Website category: game
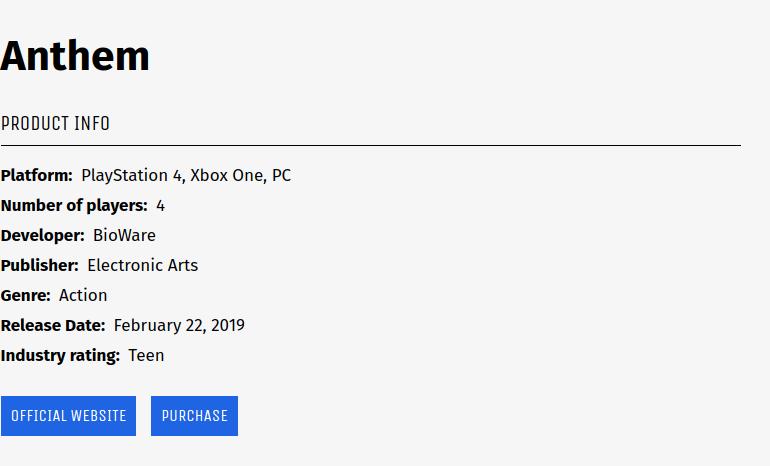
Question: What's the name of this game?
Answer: Anthem

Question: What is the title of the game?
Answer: Anthem

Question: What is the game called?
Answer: Anthem

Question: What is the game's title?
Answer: Anthem

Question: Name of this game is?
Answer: Anthem

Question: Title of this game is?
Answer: Anthem

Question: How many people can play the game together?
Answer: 4

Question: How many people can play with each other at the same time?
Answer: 4

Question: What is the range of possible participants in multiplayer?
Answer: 4

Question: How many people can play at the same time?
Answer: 4

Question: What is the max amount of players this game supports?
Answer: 4

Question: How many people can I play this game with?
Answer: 4

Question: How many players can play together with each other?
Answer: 4

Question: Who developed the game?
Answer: BioWare

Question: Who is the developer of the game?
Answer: BioWare

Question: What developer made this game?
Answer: BioWare

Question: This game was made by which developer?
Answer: BioWare

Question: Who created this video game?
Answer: BioWare

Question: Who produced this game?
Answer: BioWare

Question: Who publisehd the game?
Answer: Electronic Arts

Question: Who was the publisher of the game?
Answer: Electronic Arts

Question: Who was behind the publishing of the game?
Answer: Electronic Arts

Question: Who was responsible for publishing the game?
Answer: Electronic Arts

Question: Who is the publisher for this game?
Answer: Electronic Arts

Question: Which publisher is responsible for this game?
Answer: Electronic Arts

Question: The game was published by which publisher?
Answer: Electronic Arts

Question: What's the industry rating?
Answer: Teen

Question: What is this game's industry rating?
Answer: Teen

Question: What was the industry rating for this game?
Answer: Teen

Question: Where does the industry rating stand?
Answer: Teen

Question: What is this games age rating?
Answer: Teen

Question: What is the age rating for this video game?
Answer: Teen

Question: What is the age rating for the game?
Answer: Teen

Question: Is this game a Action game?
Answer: yes

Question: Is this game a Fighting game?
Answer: no

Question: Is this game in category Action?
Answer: yes

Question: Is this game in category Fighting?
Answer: no

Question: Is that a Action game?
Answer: yes

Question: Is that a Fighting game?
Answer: no

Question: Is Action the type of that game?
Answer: yes

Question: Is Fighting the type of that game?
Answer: no

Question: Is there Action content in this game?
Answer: yes

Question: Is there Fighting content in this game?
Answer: no

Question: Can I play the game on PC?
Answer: yes

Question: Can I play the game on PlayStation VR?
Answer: no

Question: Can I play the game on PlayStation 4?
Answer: yes

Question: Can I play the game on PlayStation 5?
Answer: no

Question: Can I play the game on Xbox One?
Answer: yes

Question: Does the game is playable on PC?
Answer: yes

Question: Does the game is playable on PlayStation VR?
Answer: no

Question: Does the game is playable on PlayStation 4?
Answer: yes

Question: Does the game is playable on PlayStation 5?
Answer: no

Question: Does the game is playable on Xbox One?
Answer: yes

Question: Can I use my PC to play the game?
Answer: yes

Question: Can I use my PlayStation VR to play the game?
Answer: no

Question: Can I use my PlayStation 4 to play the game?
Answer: yes

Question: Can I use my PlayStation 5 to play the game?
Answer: no

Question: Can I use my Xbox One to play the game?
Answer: yes

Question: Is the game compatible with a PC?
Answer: yes

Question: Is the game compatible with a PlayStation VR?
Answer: no

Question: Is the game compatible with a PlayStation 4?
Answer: yes

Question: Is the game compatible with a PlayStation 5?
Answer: no

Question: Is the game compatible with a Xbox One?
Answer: yes